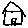
Label: house